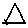
Label: triangle